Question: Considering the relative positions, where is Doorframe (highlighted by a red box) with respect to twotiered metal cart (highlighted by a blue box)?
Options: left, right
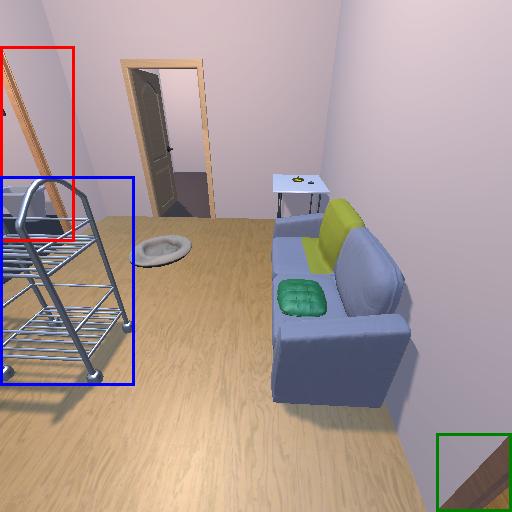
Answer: left